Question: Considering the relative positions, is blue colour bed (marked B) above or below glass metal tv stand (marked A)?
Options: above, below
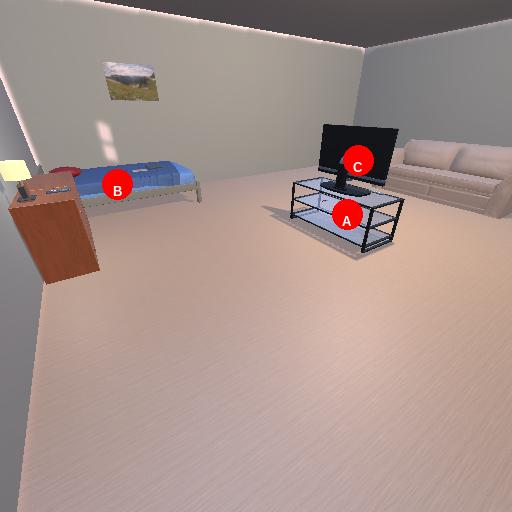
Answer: above